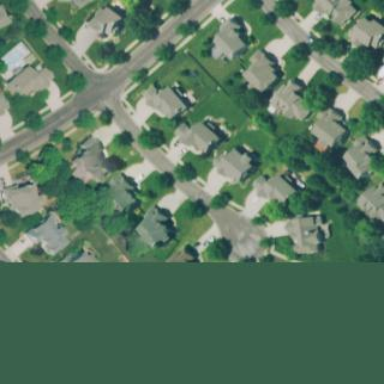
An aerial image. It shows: This residential area consists of single-family homes.